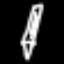
Label: pencil